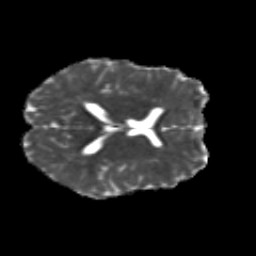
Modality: MD
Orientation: axial
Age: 18
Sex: male
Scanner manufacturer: siemens
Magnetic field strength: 3 T
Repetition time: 8.8 s
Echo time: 0.085 s